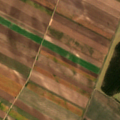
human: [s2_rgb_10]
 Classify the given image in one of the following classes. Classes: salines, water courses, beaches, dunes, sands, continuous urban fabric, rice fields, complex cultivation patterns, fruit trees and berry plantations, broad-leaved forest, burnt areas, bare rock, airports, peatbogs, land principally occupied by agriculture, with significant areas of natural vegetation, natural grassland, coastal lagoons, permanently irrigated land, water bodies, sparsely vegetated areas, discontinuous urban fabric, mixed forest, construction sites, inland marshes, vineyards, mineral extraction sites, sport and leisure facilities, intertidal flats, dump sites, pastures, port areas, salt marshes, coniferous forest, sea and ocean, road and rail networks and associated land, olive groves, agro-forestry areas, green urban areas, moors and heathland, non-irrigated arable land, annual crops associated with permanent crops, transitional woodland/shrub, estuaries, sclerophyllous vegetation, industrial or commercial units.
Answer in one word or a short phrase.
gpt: non-irrigated arable land, coniferous forest